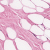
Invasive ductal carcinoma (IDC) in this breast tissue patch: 0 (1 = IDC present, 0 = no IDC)